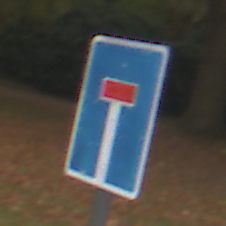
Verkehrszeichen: Sackgasse
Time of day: Midday
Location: Outdoor (Nature)
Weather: Overcast
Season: Autumn
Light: Natural